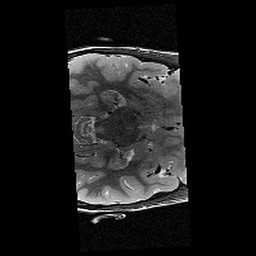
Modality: T2w
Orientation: axial
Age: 10
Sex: female
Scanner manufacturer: siemens
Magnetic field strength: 3 T
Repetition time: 9.23 s
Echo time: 0.067 s